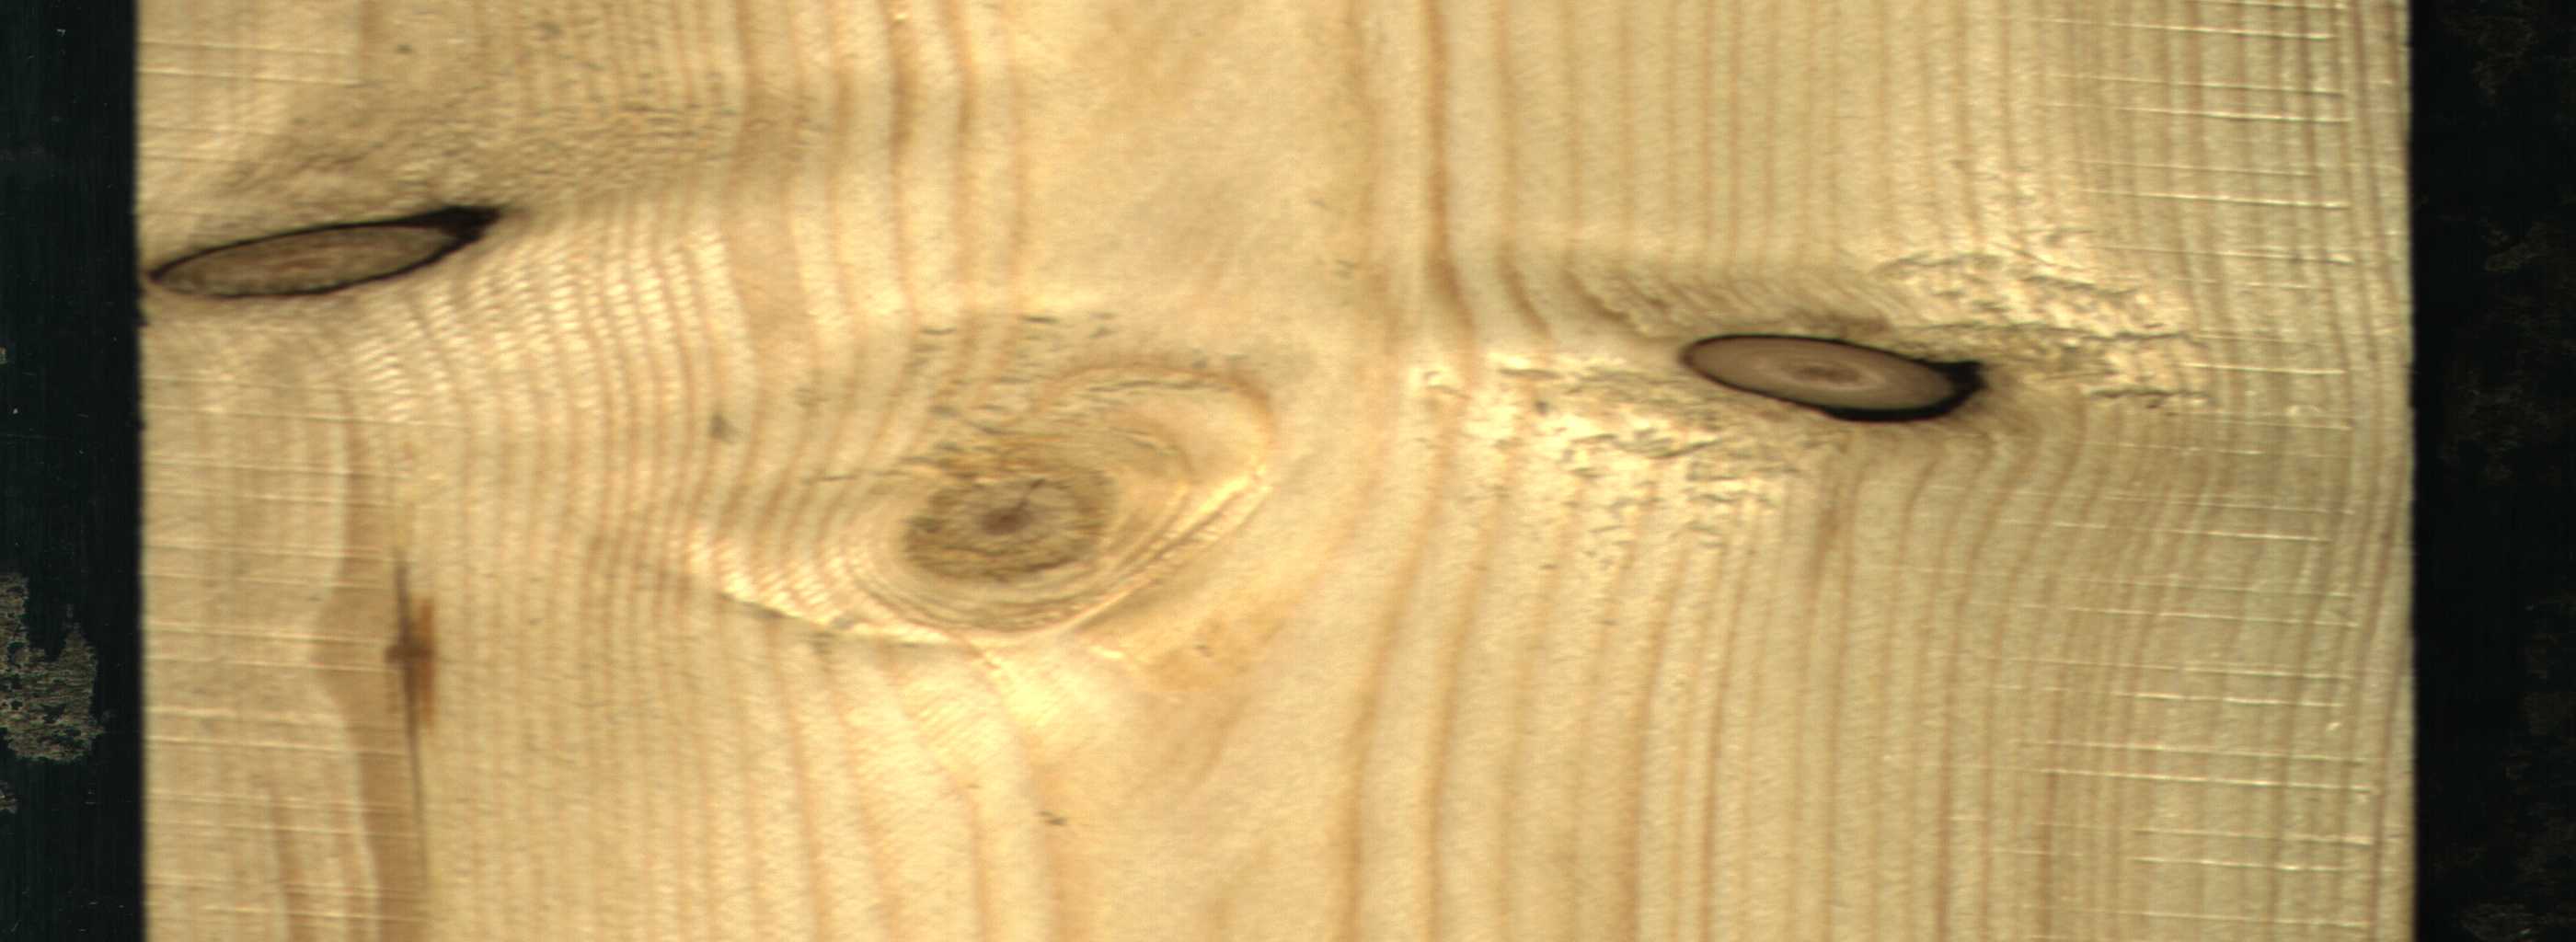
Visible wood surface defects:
resin
Dead_Knot
Dead_Knot
Live_Knot